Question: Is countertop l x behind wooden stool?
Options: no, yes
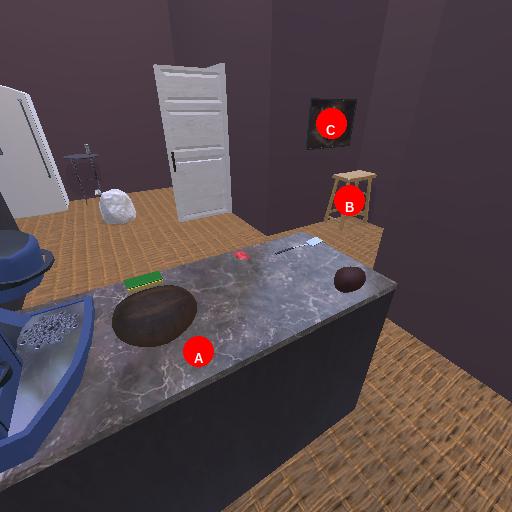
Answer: no